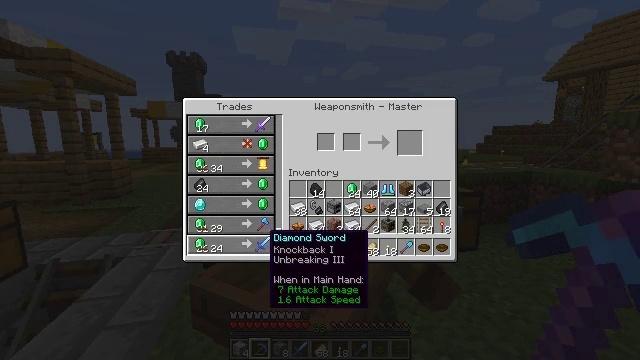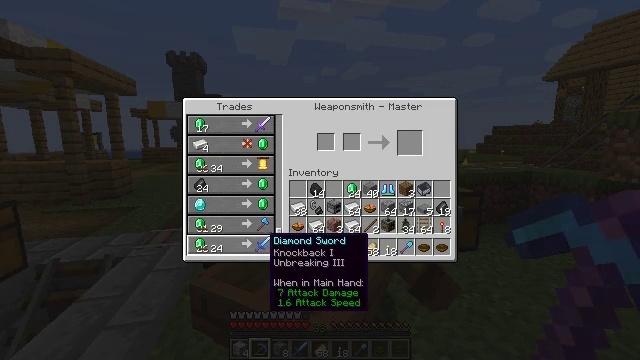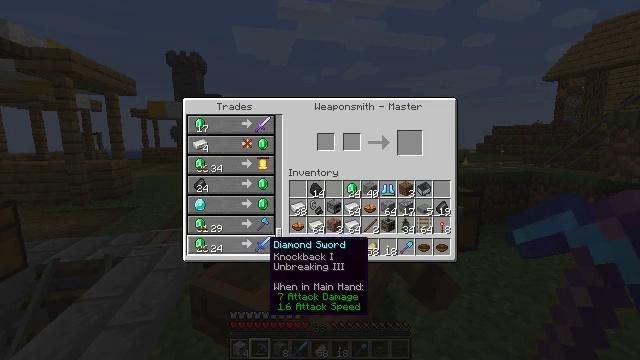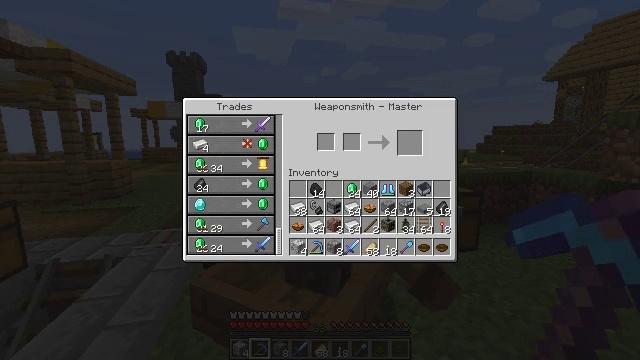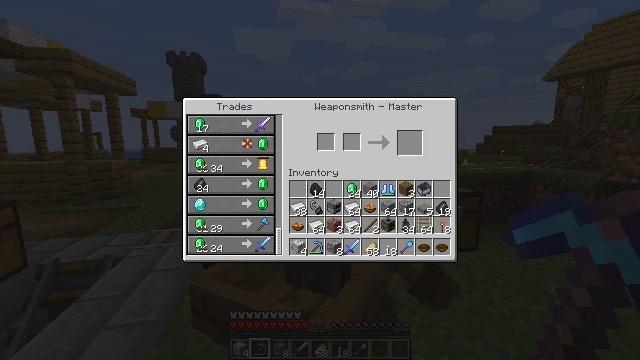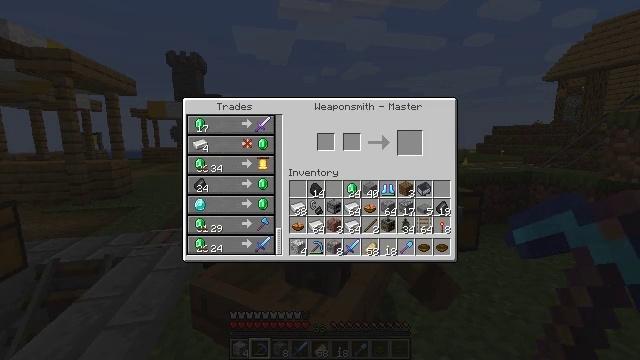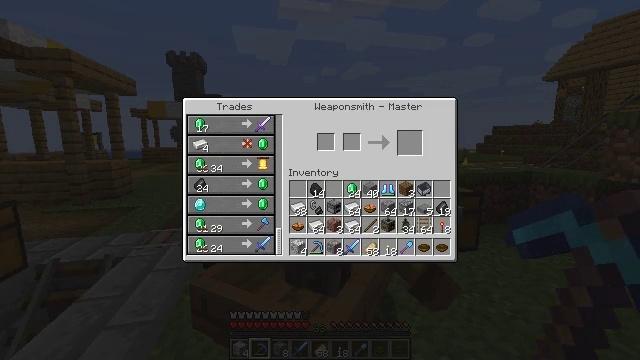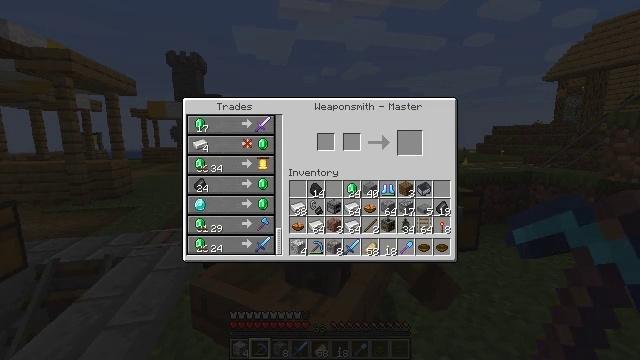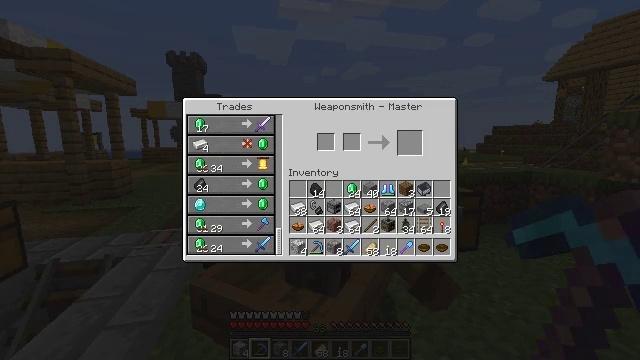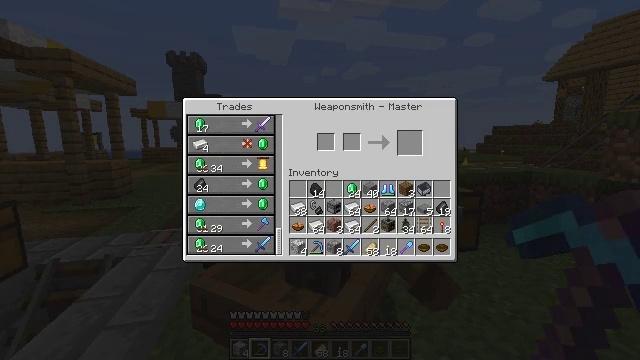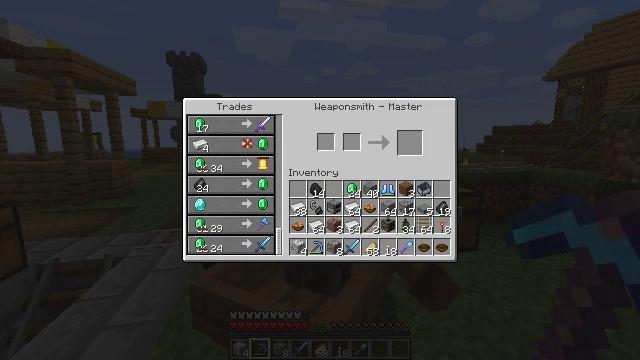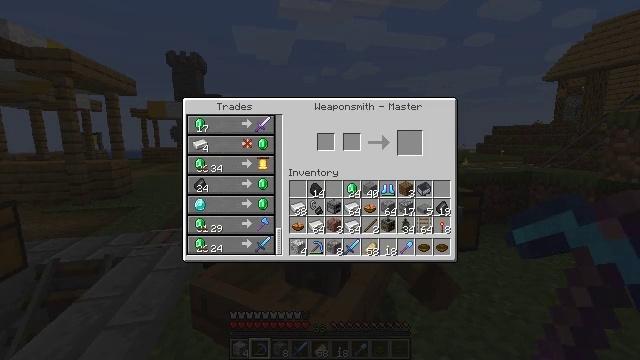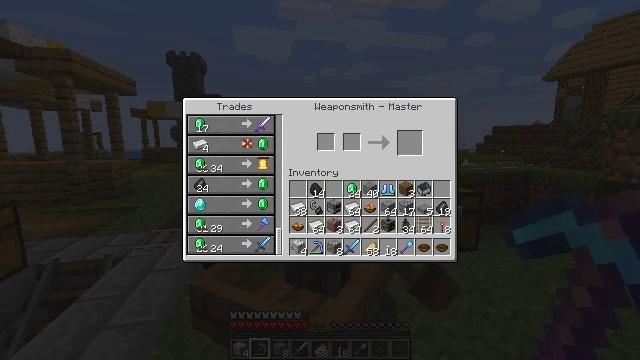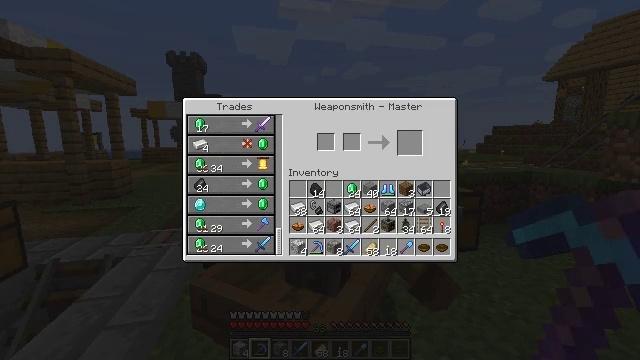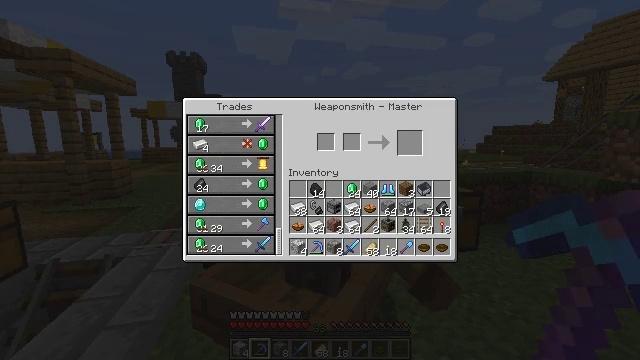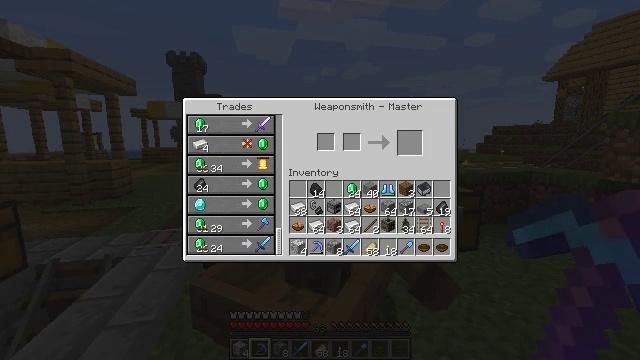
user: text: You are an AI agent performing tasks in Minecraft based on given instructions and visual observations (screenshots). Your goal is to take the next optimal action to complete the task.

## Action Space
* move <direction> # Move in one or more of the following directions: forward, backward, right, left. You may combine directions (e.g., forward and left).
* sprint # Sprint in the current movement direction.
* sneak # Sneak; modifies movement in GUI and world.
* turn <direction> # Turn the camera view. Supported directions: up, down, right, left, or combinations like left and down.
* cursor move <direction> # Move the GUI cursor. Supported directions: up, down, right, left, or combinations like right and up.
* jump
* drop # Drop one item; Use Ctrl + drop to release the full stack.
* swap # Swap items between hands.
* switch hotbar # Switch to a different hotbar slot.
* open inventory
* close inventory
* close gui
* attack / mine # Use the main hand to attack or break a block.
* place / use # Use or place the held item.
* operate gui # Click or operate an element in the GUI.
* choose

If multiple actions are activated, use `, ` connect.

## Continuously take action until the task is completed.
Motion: motion action
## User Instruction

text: Combine materials on the crafting table to craft a chainmail chestplate.
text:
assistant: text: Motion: no_op
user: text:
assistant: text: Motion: no_op
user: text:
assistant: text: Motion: no_op
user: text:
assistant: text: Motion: no_op
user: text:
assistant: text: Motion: no_op
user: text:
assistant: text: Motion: cursor move down
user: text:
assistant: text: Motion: cursor move down
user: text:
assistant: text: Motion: cursor move down
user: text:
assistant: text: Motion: no_op
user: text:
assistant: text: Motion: no_op
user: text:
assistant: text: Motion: no_op
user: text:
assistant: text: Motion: no_op
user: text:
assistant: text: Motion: no_op
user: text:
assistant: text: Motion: no_op
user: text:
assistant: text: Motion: no_op
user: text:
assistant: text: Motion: no_op
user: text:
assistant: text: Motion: cursor move up
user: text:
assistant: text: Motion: cursor move up
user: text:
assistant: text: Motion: cursor move up
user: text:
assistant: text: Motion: cursor move up
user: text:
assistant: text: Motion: no_op
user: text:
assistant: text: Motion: no_op
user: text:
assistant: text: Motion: no_op
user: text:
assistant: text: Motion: no_op
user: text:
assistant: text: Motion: no_op
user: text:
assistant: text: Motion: no_op
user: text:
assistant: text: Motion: no_op
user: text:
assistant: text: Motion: no_op
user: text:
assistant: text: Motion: no_op
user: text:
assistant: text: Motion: no_op